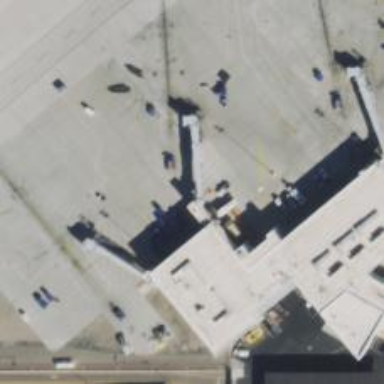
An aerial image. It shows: Airport gate.